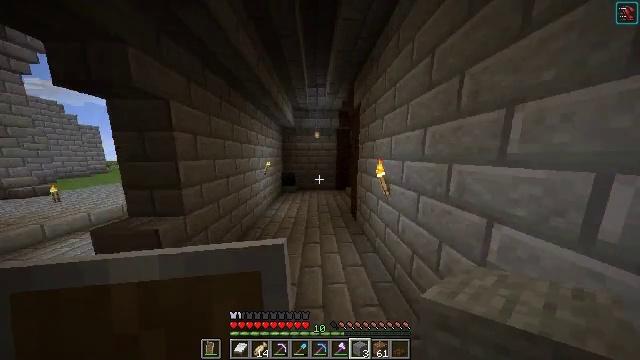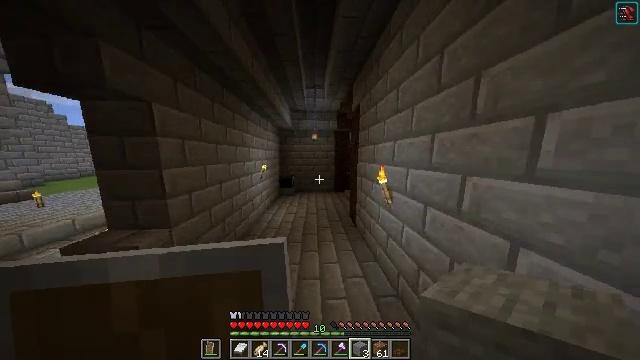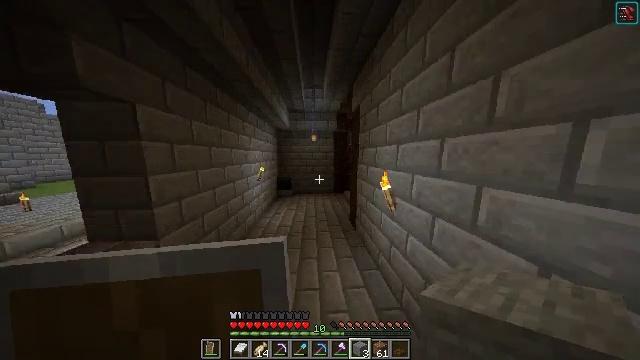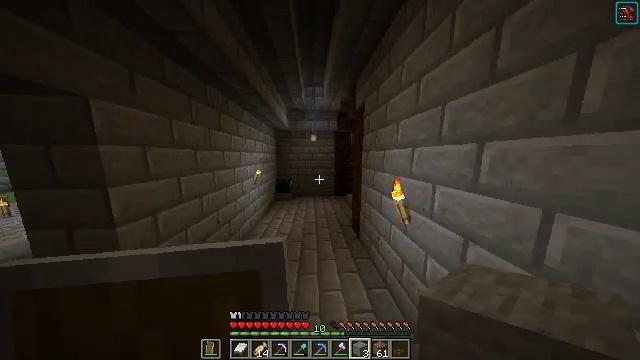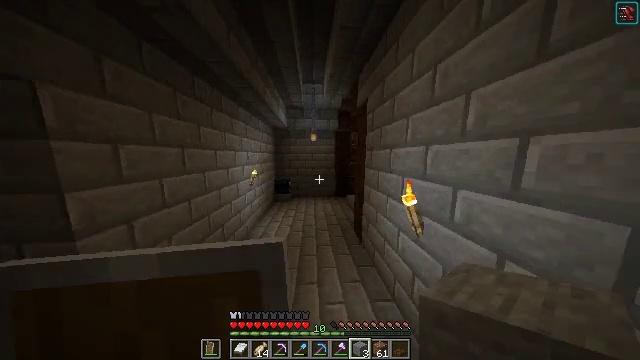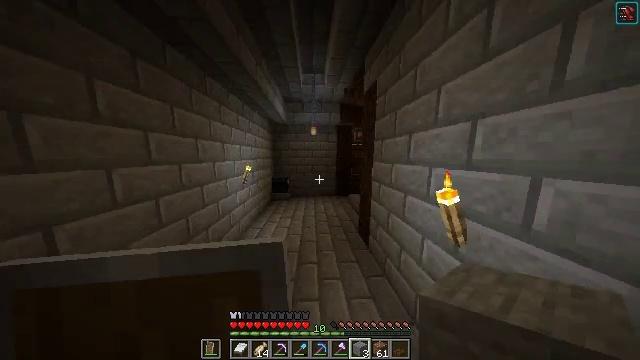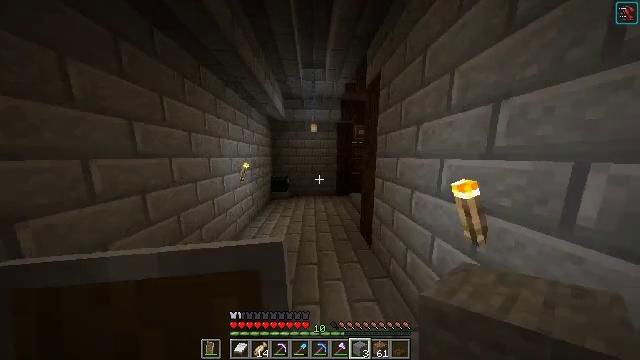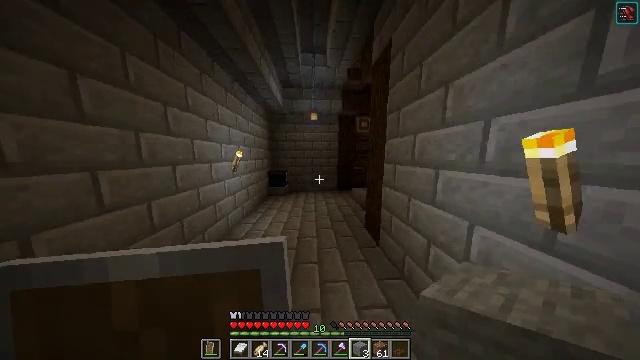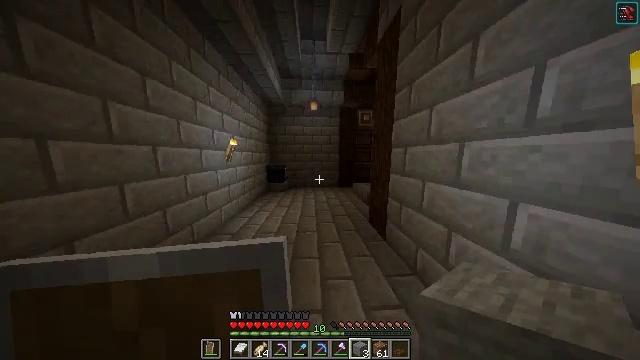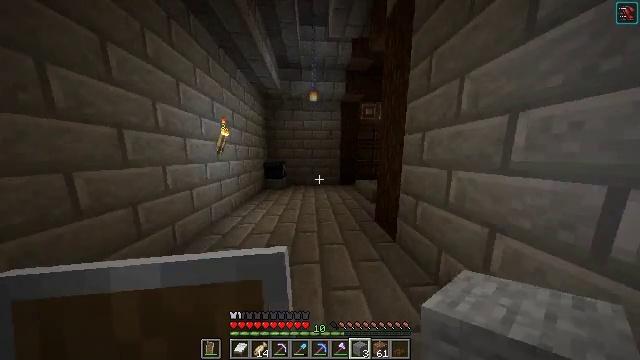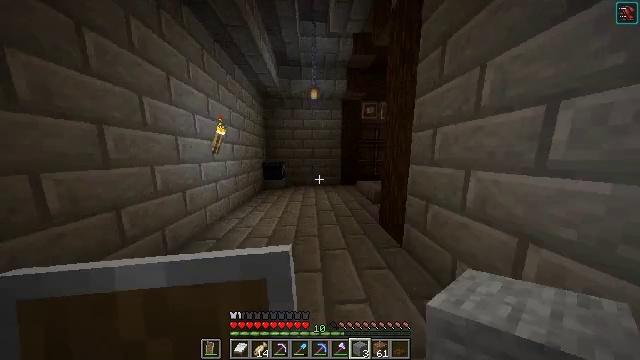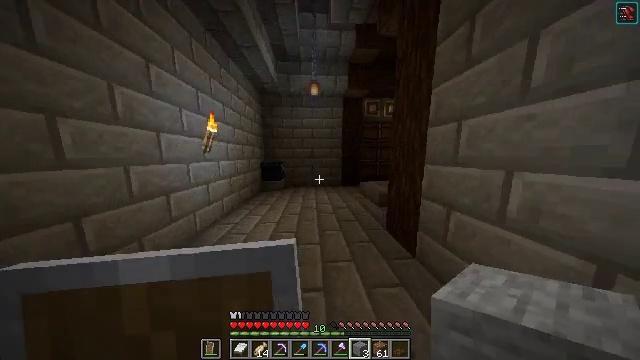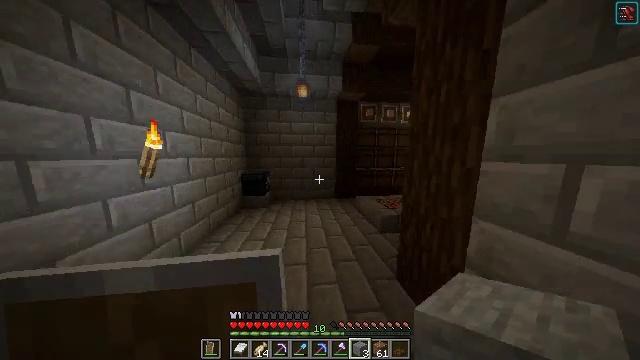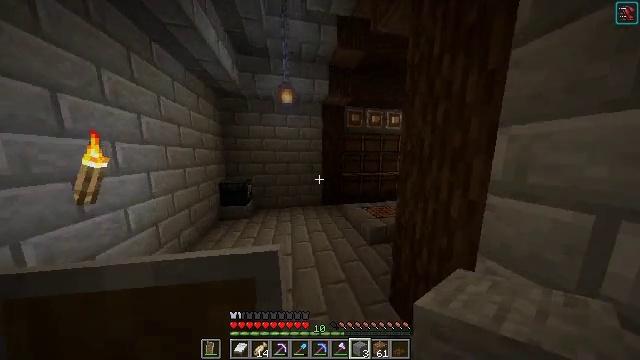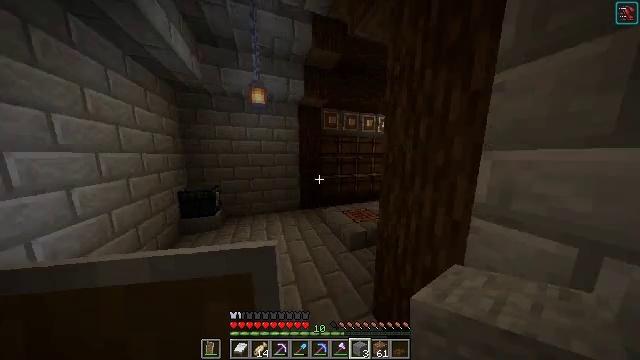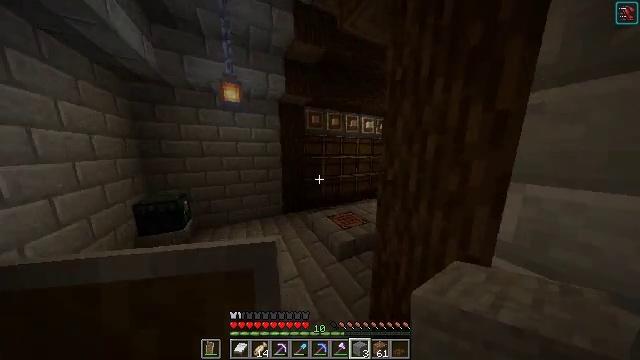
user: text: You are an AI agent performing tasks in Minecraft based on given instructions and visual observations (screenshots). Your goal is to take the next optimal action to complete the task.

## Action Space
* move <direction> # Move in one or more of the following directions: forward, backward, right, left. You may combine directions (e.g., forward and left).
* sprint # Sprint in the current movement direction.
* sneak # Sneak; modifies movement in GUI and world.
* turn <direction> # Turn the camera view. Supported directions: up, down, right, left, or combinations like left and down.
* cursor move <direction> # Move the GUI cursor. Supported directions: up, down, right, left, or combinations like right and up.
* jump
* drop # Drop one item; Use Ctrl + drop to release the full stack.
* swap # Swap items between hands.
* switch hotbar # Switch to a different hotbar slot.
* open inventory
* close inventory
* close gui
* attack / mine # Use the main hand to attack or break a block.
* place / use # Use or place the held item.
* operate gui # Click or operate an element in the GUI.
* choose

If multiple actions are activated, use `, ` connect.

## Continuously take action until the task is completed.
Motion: motion action
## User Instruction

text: Drop golden leggings.
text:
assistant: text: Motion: move forward, jump
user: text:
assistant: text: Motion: move forward
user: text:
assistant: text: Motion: move forward
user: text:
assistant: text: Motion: move forward
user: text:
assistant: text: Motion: move forward
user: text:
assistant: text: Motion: move forward
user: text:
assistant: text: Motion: move forward
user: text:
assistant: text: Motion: move forward
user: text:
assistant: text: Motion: move forward
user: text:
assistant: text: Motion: move forward
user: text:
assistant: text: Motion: move forward
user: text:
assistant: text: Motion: move forward, turn right, jump
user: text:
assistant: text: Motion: move forward, turn right, jump
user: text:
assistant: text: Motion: move forward, turn right, jump
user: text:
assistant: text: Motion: move forward, turn right and down
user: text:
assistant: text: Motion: move forward, turn right and down
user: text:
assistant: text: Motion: move forward, turn right and down
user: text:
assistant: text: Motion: move forward, turn right
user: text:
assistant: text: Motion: move forward, turn right and down
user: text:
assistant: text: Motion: move forward, turn right and down
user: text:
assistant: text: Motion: move forward, turn right and down
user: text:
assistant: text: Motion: move forward, turn right and down
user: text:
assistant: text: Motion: move forward, turn right and down, jump
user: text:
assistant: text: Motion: move forward, turn right, jump
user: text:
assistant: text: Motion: move forward, turn right, jump
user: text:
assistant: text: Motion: move forward, turn right
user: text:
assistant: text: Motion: move forward, turn right
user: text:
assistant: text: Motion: move forward
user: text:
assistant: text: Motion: move forward
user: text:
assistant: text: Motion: move forward